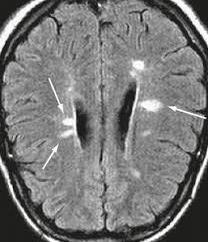
Label: notumor